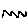
Label: zigzag